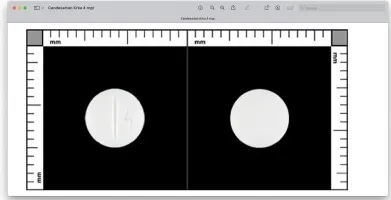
B. Tablet Candesartan 4 mg. White, scored, diameter 7 x 7 mm.
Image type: radiology (x_ray)